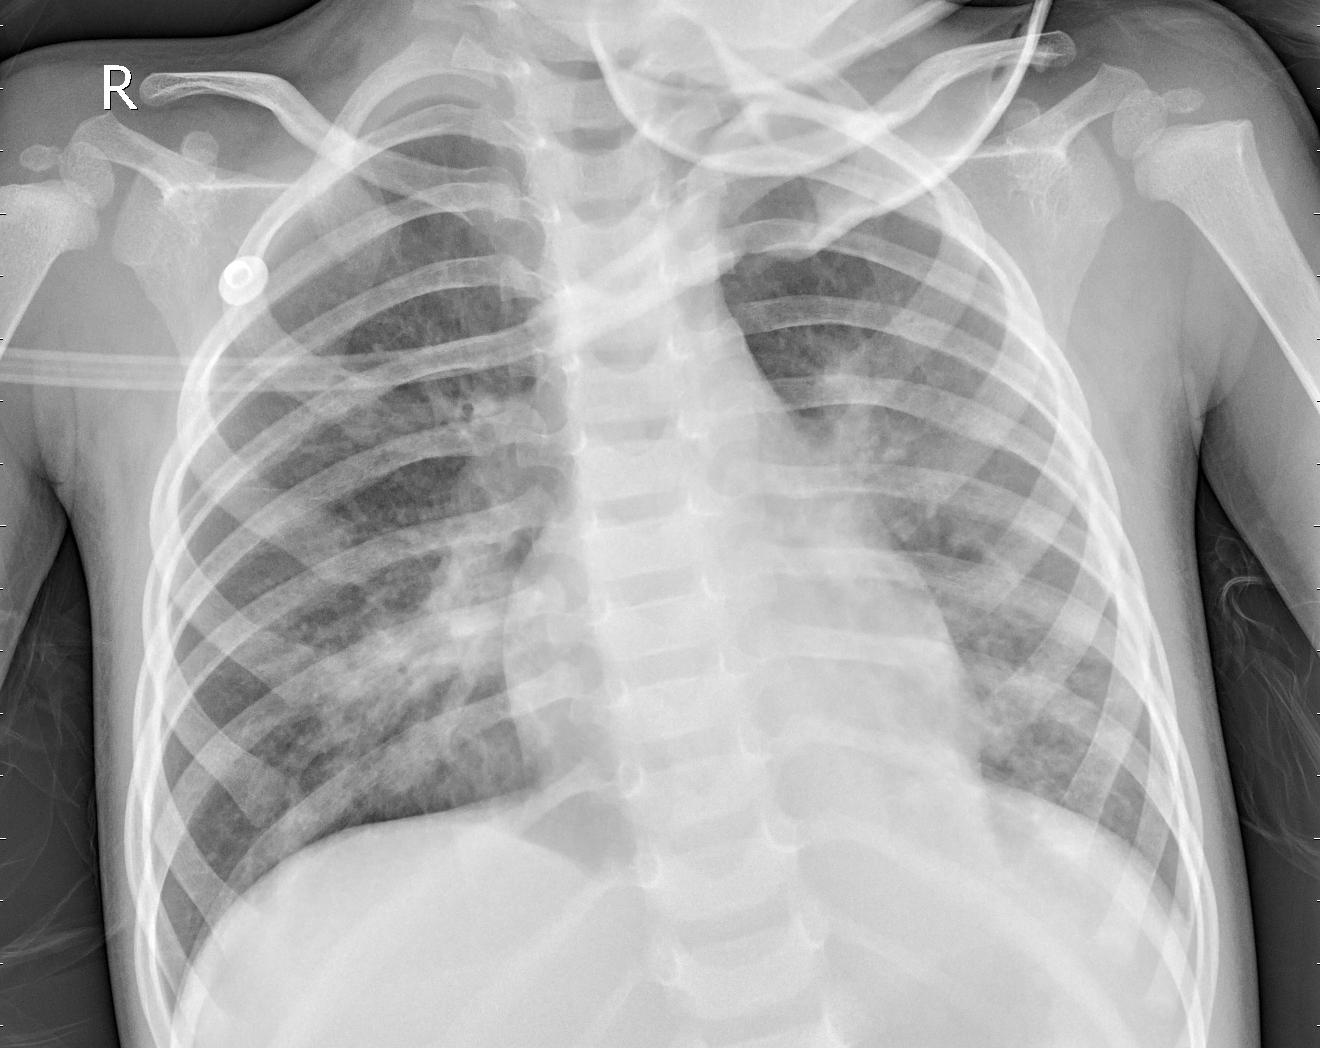
Diagnosis: PNEUMONIA